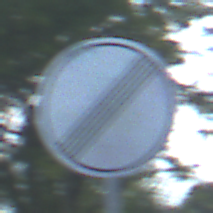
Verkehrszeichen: EndeSaemtlicherBegrenzungen
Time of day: MorningAfternoon
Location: Outdoor (Nature)
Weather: PartlyCloudy
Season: NotSpecified
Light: Natural